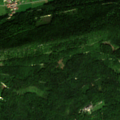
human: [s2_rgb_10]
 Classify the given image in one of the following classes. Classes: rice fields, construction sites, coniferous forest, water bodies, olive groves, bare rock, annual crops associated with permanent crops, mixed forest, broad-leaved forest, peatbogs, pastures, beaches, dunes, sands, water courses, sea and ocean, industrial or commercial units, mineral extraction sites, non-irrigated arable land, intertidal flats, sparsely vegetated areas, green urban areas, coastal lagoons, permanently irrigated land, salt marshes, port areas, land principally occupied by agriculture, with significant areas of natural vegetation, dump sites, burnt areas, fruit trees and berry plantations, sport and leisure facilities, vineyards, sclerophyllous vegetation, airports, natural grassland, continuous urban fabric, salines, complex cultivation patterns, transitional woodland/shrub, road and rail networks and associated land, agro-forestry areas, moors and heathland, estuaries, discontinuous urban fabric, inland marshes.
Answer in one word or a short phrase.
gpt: land principally occupied by agriculture, with significant areas of natural vegetation, broad-leaved forest, mixed forest